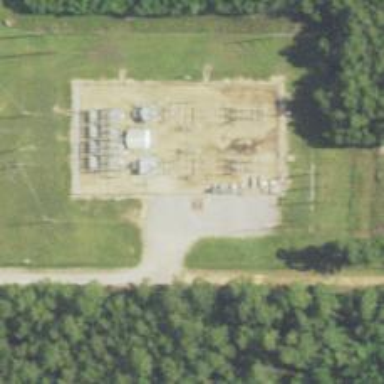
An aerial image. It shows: Switch for power supply.